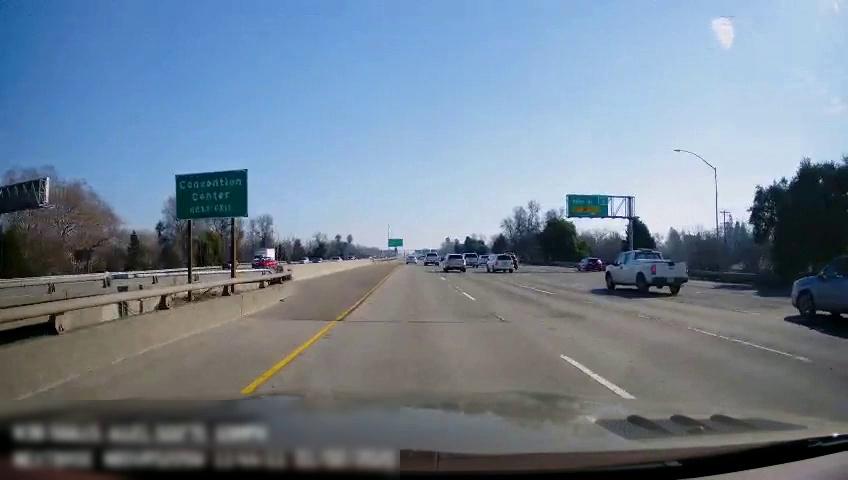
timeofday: Day
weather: Sunny
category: Drivable Space
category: Vehicles | Truck
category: Vehicles | Car
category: Drivable Space
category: Vehicles | Truck
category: Vehicles | SUV
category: Vehicles | SUV
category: Vehicles | SUV
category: Vehicles | Car
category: Vehicles | SUV
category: Vehicles | SUV
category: Vehicles | SUV
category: Vehicles | Truck
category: Vehicles | SUV
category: Vehicles | SUV
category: Lanes | Current Lane
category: Lanes | Current Lane
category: Lanes | Alternate Lane
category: Lanes | Alternate Lane
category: Traffic | Signs
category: Traffic | Signs
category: Traffic | Signs
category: Traffic | Signs